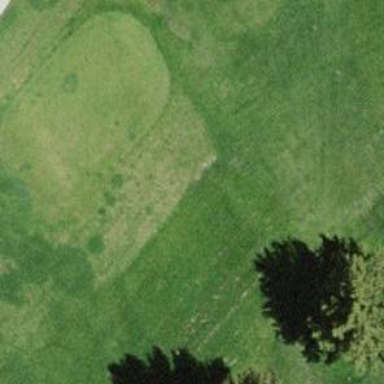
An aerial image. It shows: Golf tee.